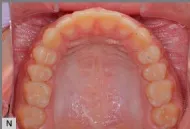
A-I) Post-treatment extraoral photographs.
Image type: medical_photograph (oral_photograph)